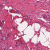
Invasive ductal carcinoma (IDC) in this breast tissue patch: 0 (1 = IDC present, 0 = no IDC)